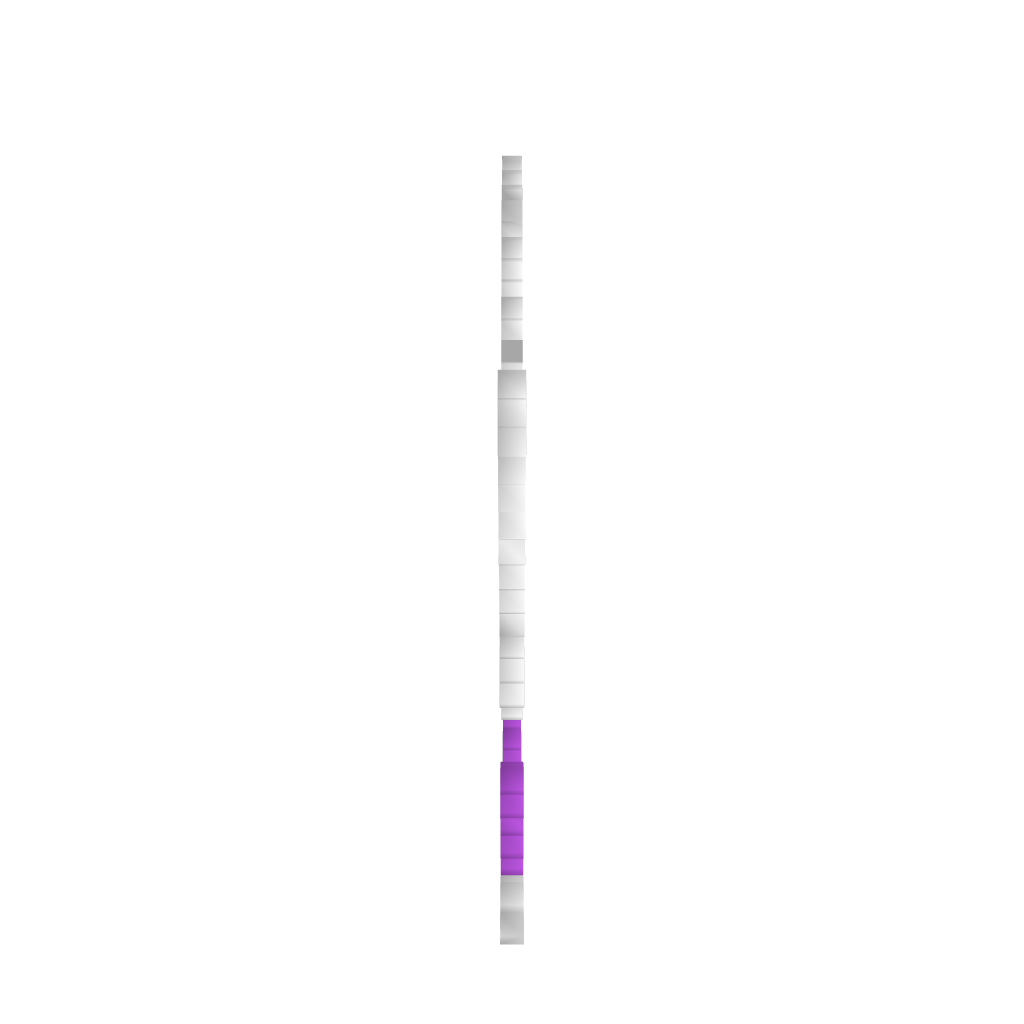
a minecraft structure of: Blademan (ErnieCIII) bad low quality